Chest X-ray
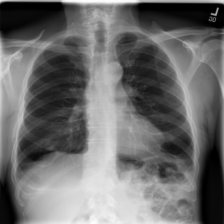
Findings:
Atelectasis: negative
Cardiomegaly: negative
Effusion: negative
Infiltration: negative
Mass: negative
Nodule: negative
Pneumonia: negative
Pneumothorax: negative
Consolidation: negative
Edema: negative
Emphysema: negative
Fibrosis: negative
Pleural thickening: negative
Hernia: negative